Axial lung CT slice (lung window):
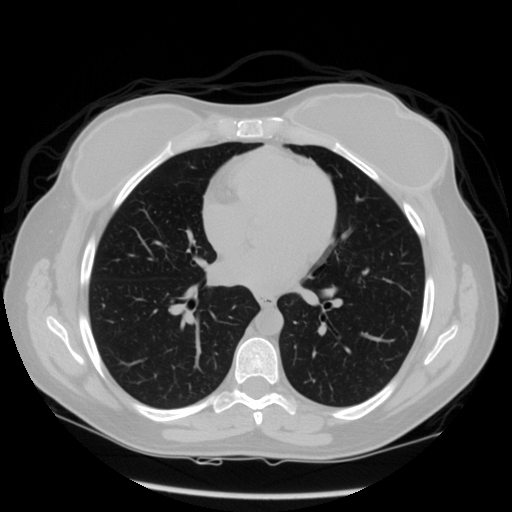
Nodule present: no